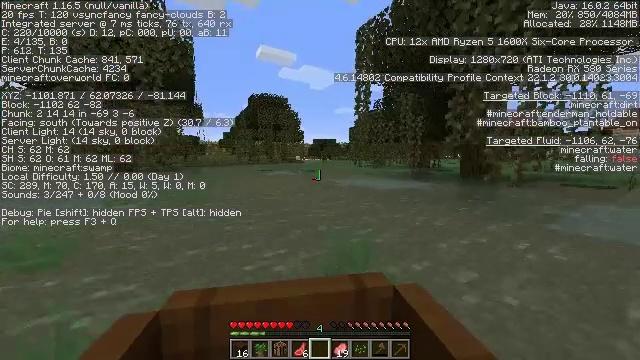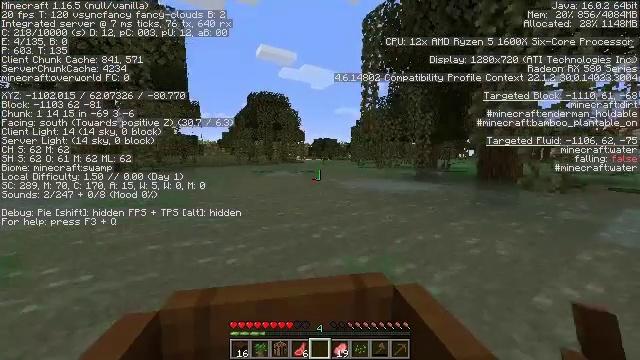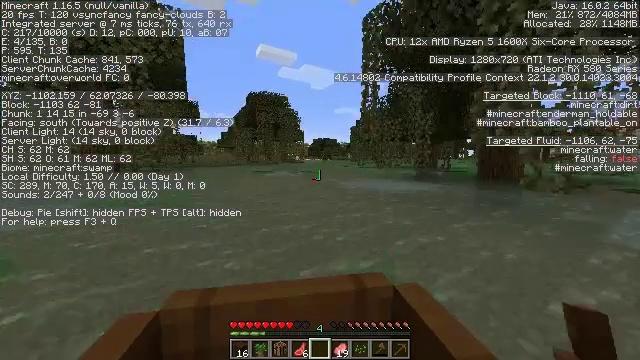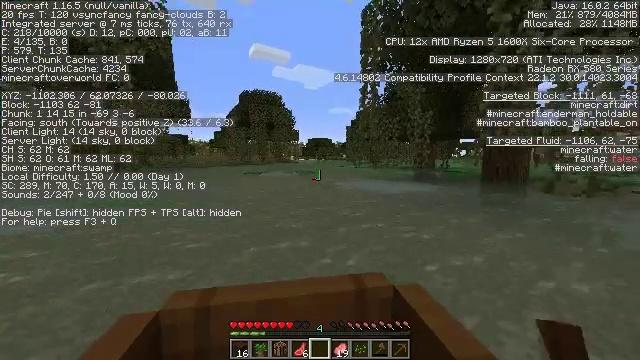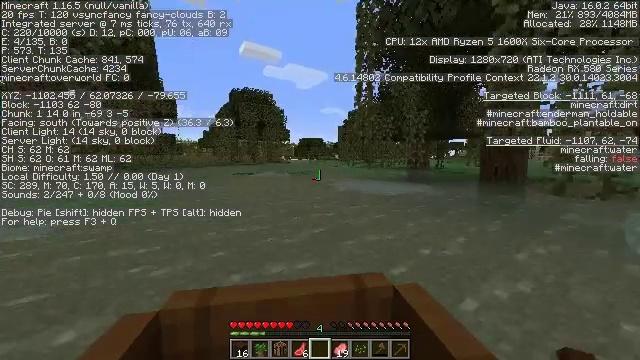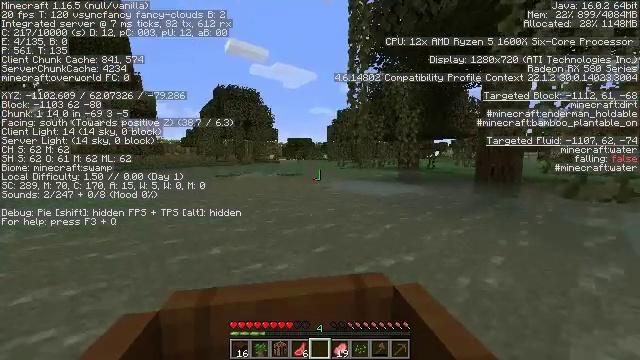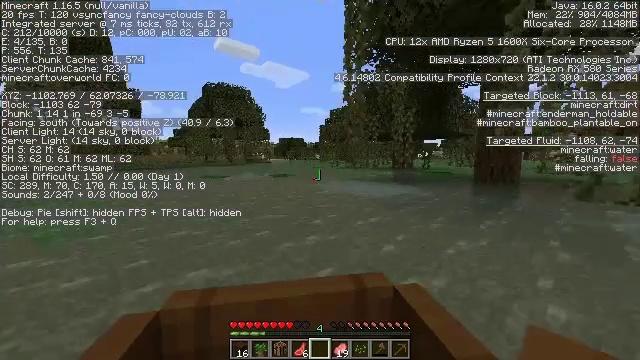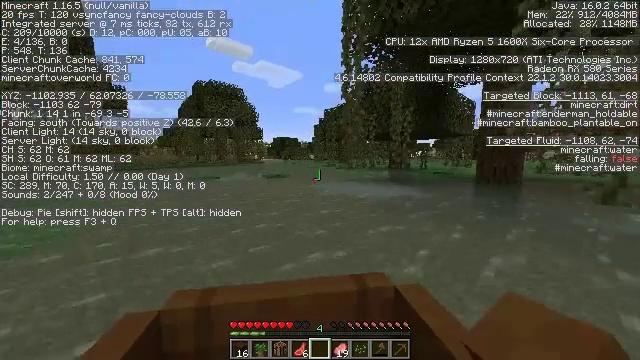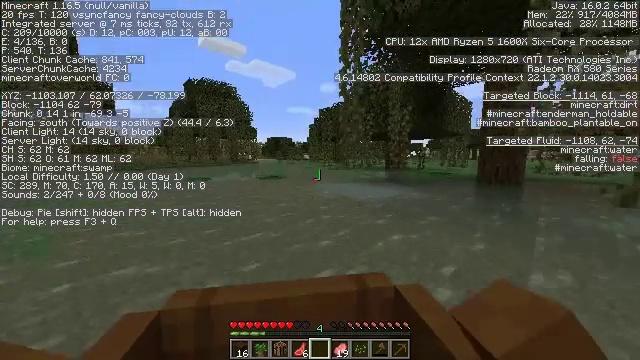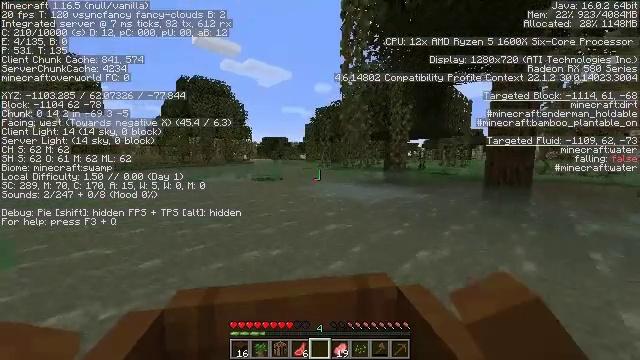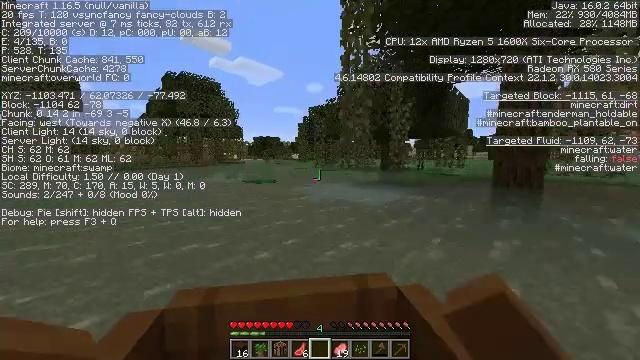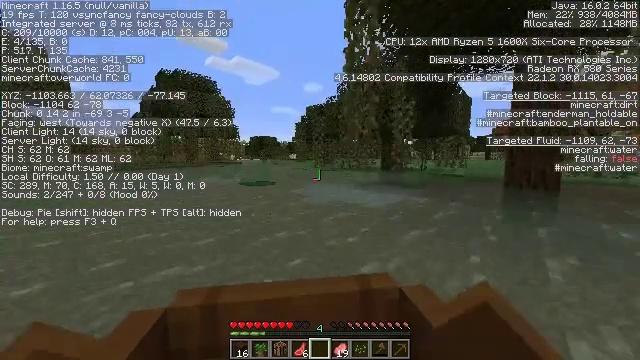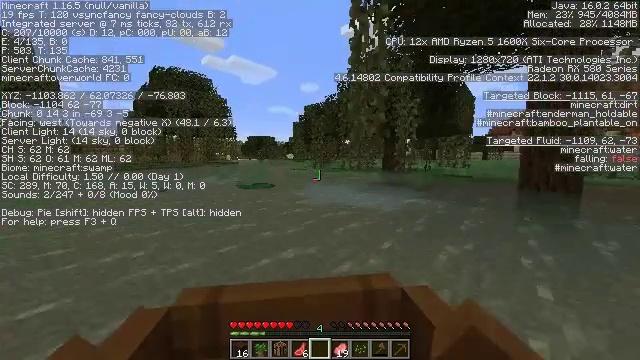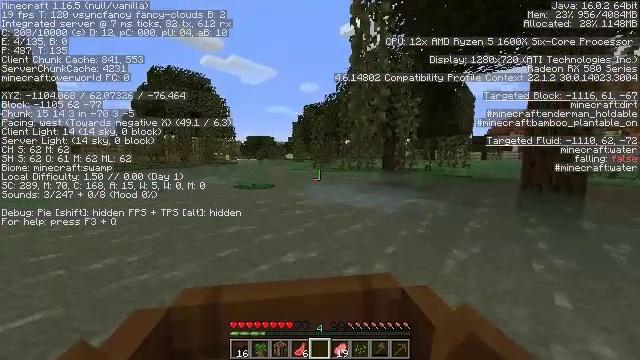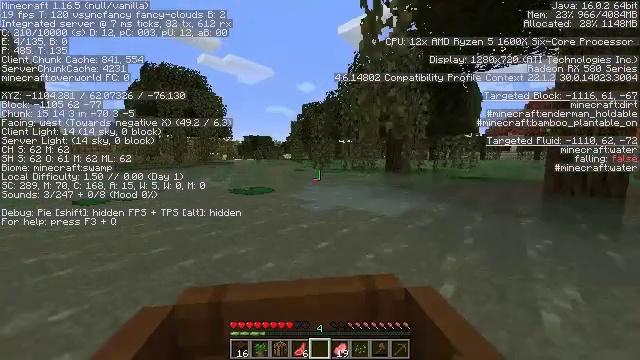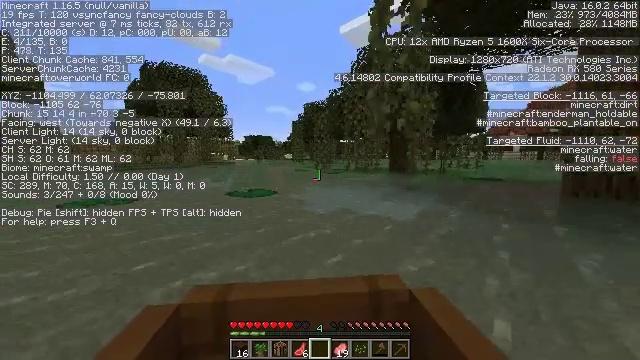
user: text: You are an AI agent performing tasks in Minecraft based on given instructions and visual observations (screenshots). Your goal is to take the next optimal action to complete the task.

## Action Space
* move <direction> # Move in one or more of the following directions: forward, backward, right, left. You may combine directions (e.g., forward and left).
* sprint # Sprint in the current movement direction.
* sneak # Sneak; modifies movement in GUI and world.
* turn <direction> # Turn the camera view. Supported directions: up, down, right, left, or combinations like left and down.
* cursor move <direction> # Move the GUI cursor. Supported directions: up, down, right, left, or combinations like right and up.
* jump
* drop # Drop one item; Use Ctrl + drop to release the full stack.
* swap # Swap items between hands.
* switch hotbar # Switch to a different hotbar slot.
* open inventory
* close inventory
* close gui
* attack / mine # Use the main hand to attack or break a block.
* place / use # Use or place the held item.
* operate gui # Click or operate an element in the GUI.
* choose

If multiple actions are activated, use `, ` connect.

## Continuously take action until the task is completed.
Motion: motion action
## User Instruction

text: Cut down the sugar cane stalks.
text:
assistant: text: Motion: move forward and move right
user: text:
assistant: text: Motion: move forward and move right
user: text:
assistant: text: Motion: move forward and move right
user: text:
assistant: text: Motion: move forward
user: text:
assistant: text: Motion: move forward
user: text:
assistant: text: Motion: move forward
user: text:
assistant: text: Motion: move forward
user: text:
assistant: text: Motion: move forward
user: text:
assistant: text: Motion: move forward
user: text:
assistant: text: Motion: move forward
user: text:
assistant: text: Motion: move forward
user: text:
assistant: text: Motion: move forward
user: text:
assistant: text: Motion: move forward
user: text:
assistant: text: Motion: move forward
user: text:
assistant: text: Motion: move forward
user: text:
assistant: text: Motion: move forward
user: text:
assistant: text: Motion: move forward
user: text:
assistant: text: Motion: move forward
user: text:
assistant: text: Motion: move forward
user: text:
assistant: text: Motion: move forward
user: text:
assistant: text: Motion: move forward
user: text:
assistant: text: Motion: move forward
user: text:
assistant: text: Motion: move forward and move left
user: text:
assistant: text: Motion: move forward and move left
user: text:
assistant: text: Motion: move forward
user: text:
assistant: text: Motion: move forward
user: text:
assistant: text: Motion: move forward
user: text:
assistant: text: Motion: move forward
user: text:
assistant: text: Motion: move forward
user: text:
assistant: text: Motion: move forward